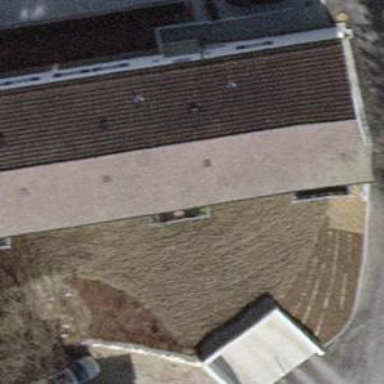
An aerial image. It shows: Building with tile roof.